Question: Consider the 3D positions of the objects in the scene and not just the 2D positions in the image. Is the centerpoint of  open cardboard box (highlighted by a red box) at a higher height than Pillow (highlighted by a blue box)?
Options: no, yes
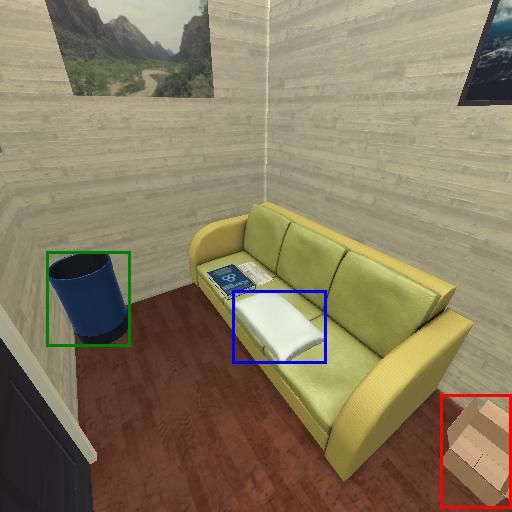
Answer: no